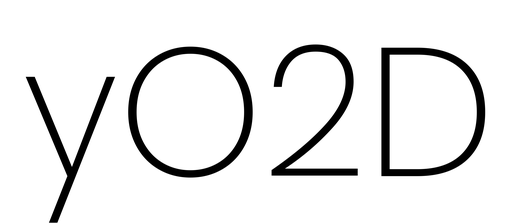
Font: Poppins-ExtraLight